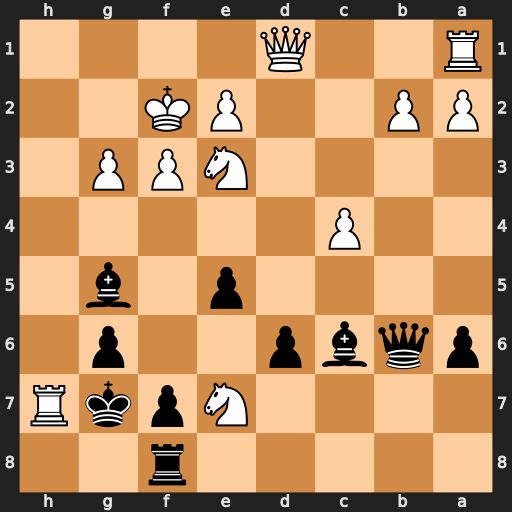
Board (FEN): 5r2/4NpkR/pqbp2p1/4p1b1/2P5/4NPP1/PP2PK2/R2Q4
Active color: b
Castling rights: -
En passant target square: -
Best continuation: Kxh7 Qb3 Qxb3 axb3 Bxe7